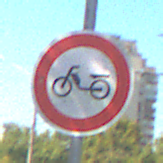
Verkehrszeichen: VerbotMofas
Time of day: Midday
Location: Outdoor (Urban)
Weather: Clear
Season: NotSpecified
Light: Natural